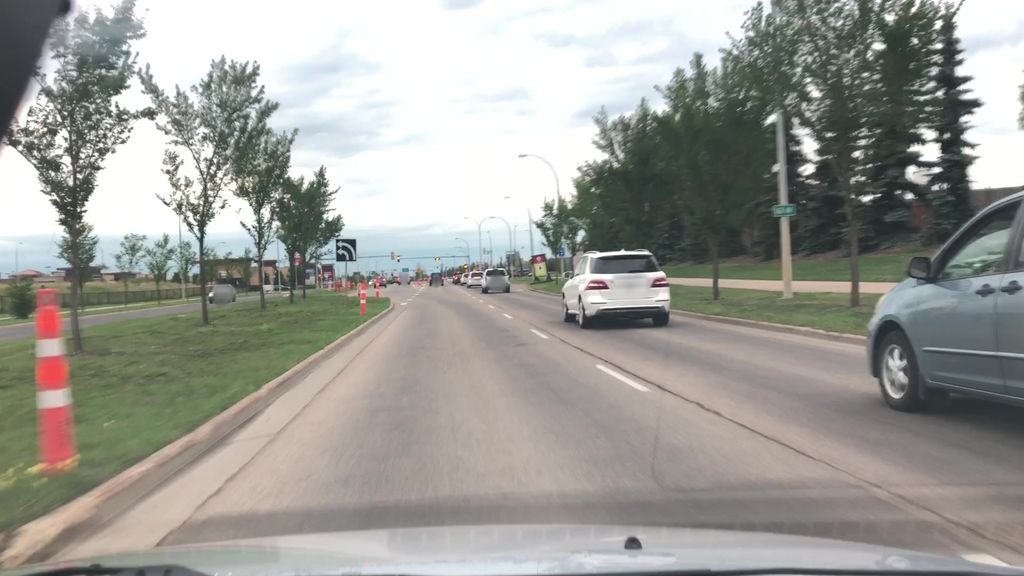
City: edmonton